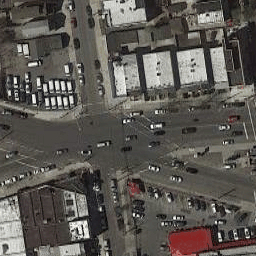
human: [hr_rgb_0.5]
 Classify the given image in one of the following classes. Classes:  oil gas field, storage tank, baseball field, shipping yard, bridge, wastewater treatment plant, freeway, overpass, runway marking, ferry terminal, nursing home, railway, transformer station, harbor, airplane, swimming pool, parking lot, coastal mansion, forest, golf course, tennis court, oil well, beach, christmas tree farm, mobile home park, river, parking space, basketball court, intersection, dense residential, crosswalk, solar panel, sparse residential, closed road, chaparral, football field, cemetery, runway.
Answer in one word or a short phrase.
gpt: intersection